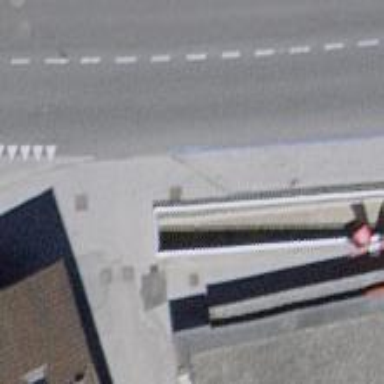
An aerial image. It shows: Tunnel footway.